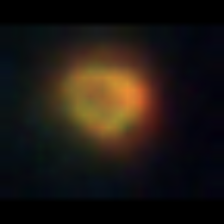
Taxon: Unknown_phyto
Group: Unknown